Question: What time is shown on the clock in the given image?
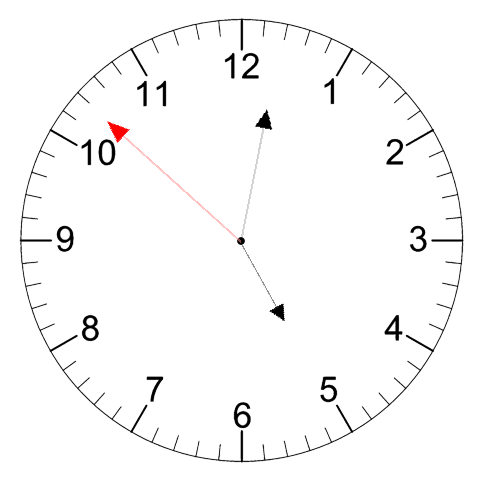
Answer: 05:01:52